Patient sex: M
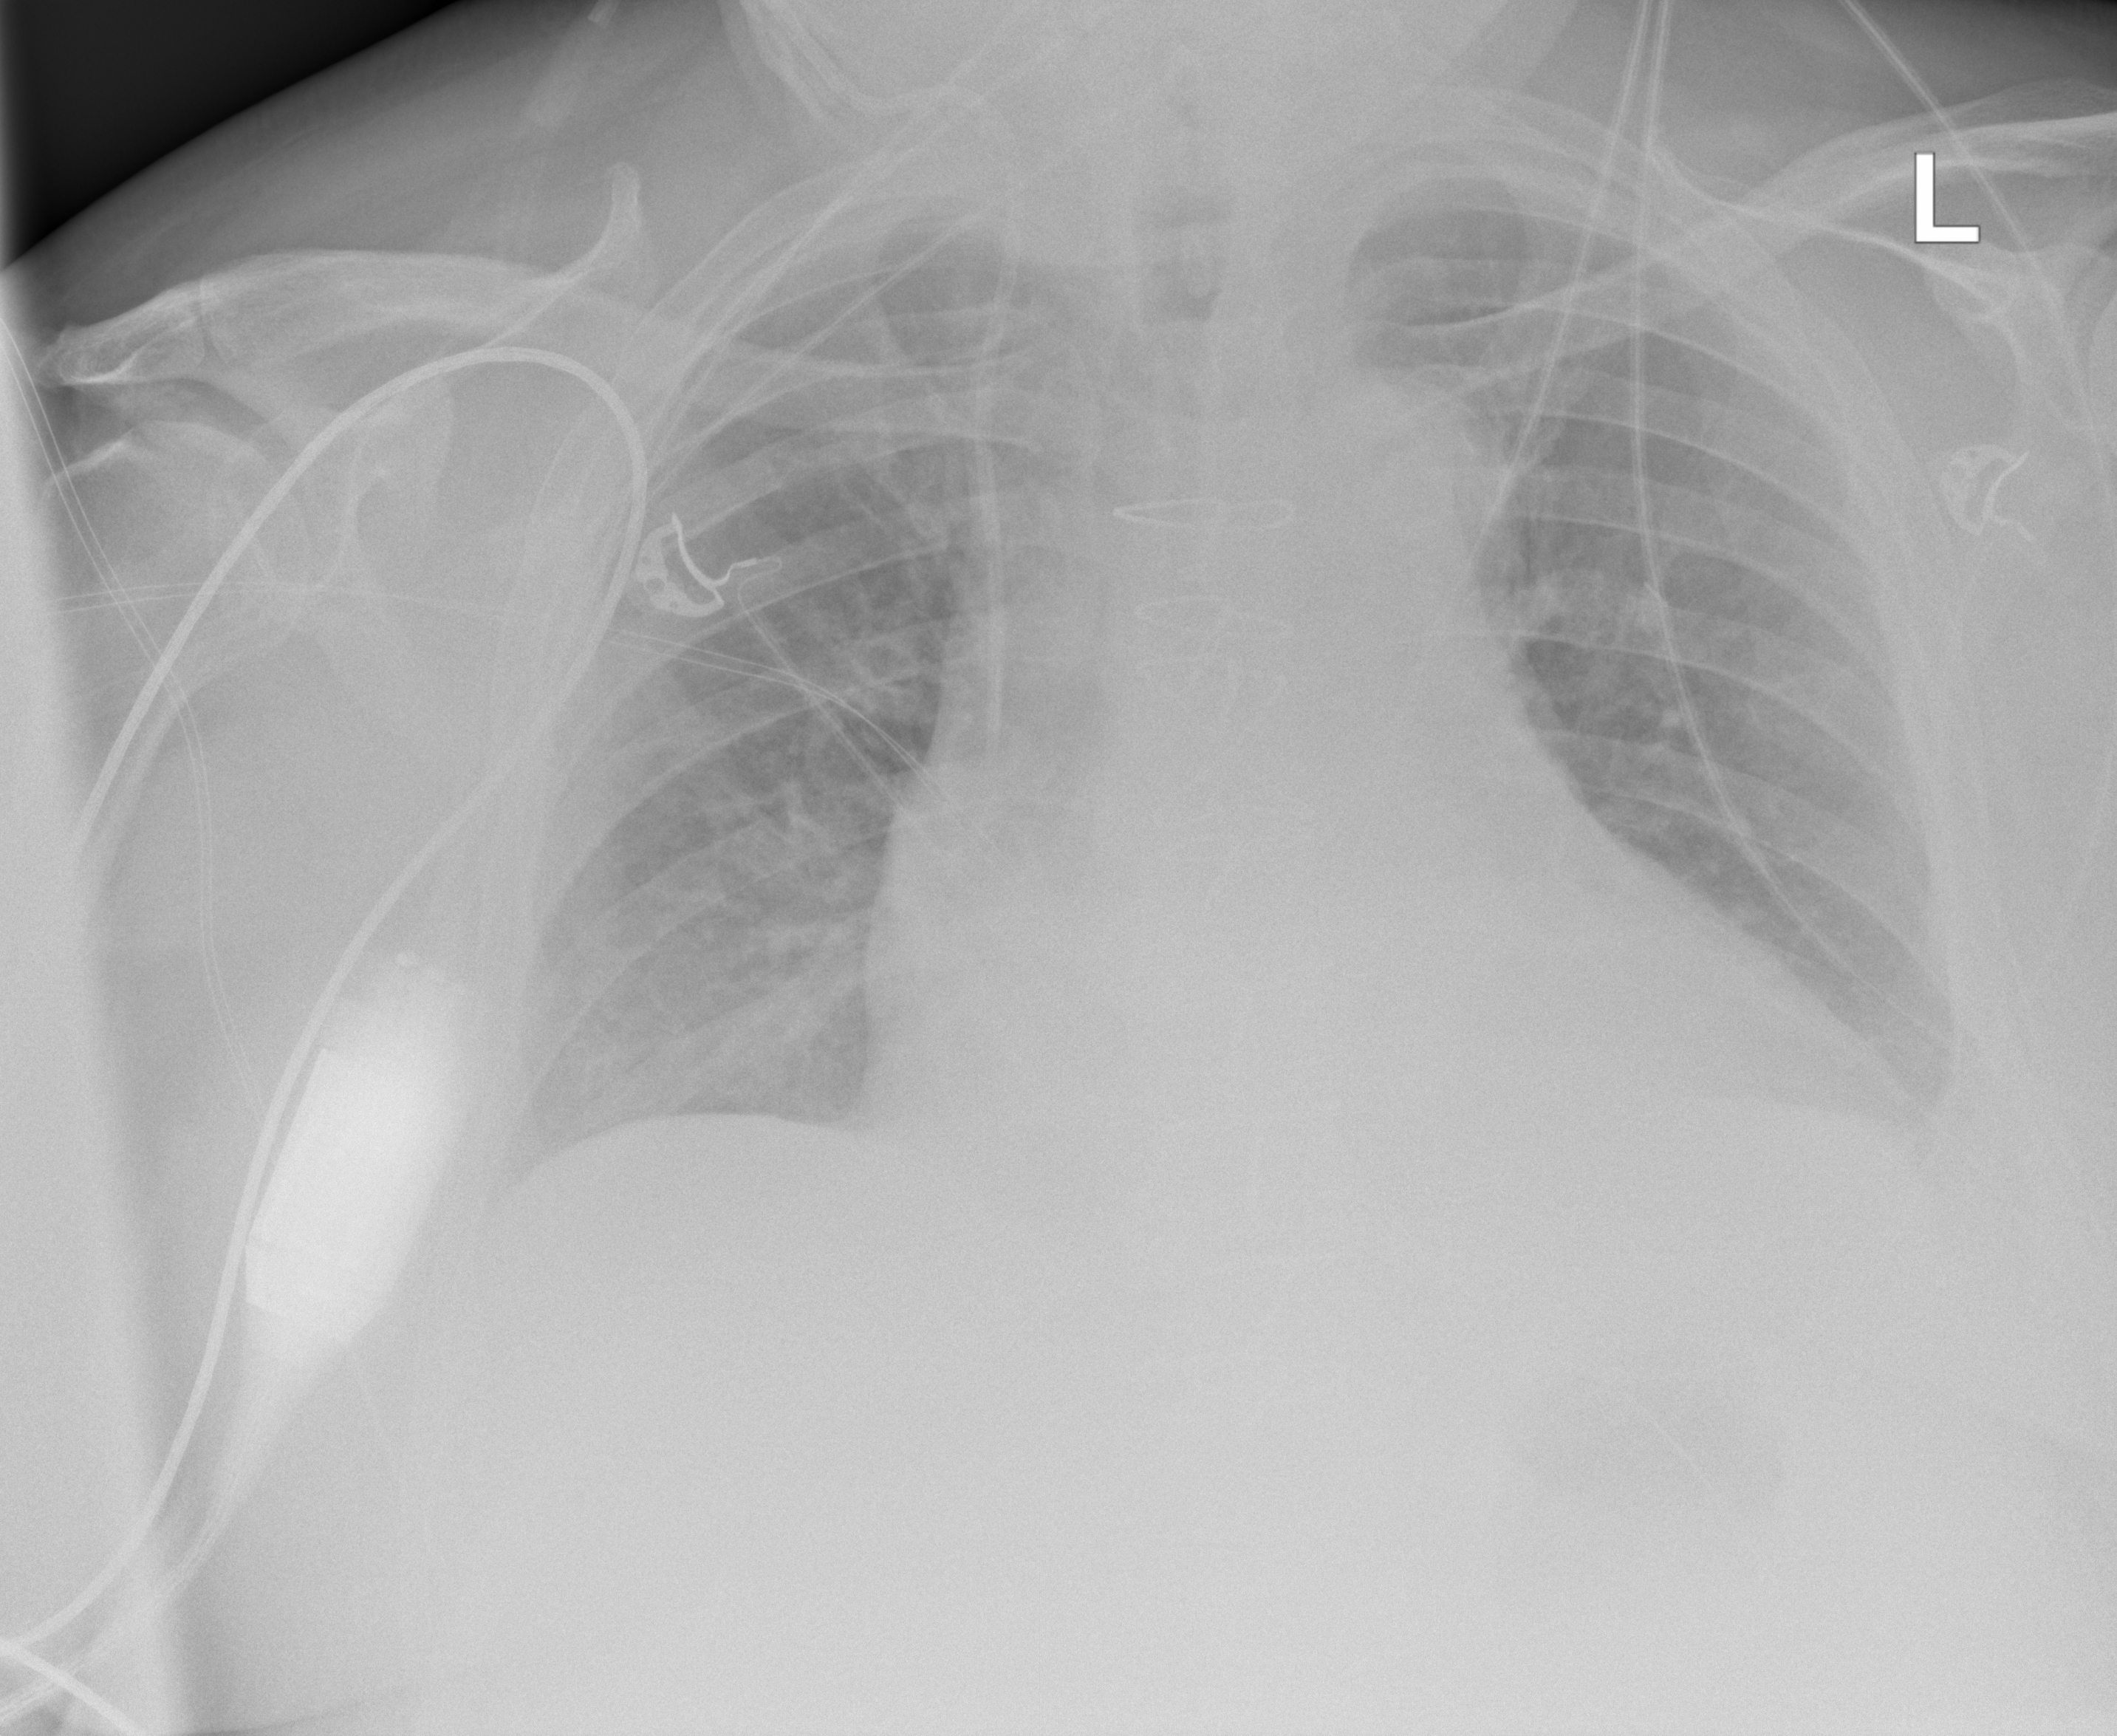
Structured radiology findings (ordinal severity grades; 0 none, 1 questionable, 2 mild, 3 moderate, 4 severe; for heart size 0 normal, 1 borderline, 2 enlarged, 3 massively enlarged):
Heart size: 2
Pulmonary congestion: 2
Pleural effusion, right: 0
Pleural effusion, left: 2
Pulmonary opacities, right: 0
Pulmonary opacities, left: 0
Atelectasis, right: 0
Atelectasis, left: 2